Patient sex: F
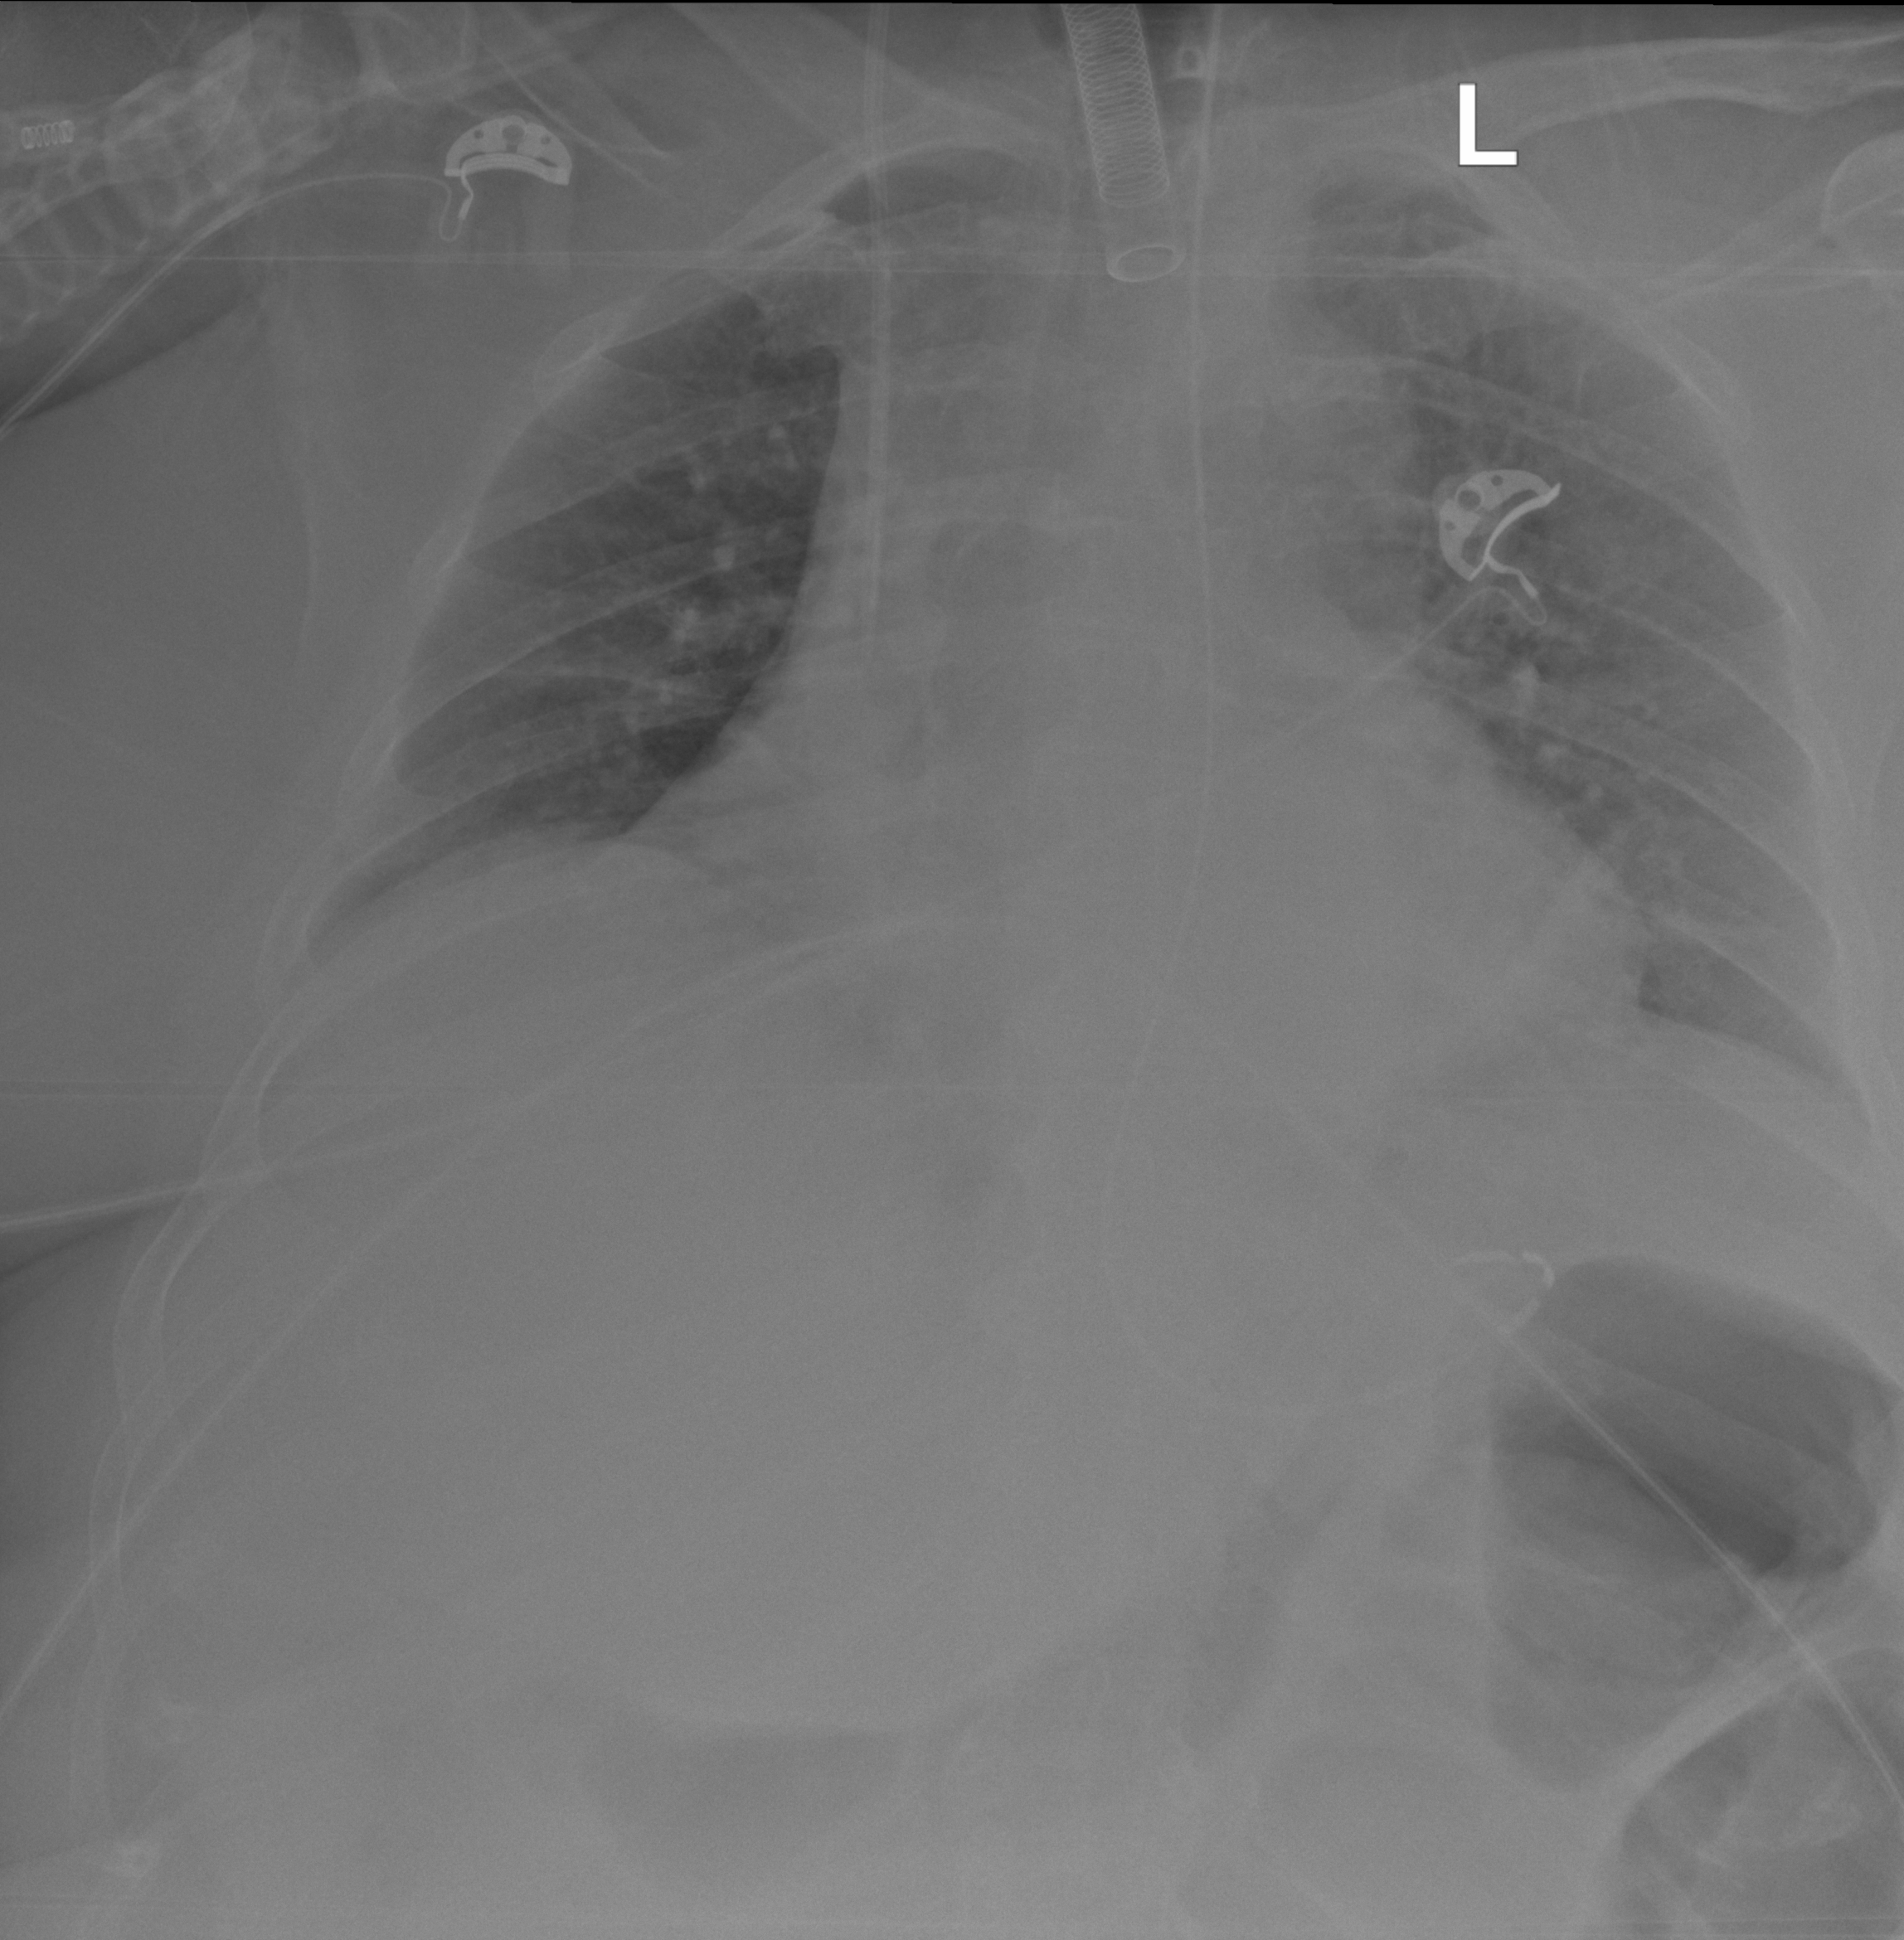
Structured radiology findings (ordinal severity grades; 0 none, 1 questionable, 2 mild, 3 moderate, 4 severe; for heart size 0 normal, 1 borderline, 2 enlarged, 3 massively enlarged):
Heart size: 2
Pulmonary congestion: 2
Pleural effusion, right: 0
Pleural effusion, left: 0
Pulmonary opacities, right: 2
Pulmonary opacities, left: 2
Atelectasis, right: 2
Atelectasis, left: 2